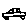
Label: car